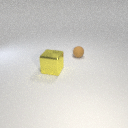
large yellow metal cube to the left of small brown rubber sphere